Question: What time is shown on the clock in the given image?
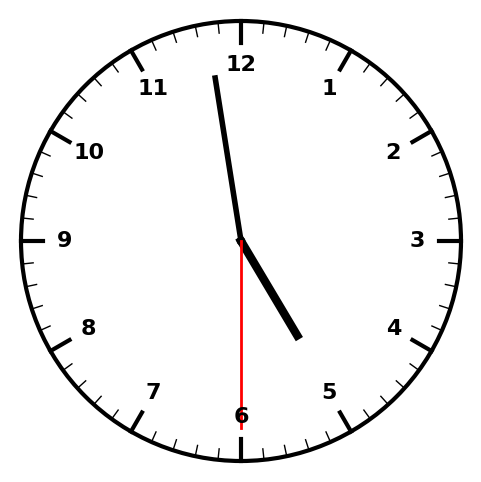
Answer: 04:58:30